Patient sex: M
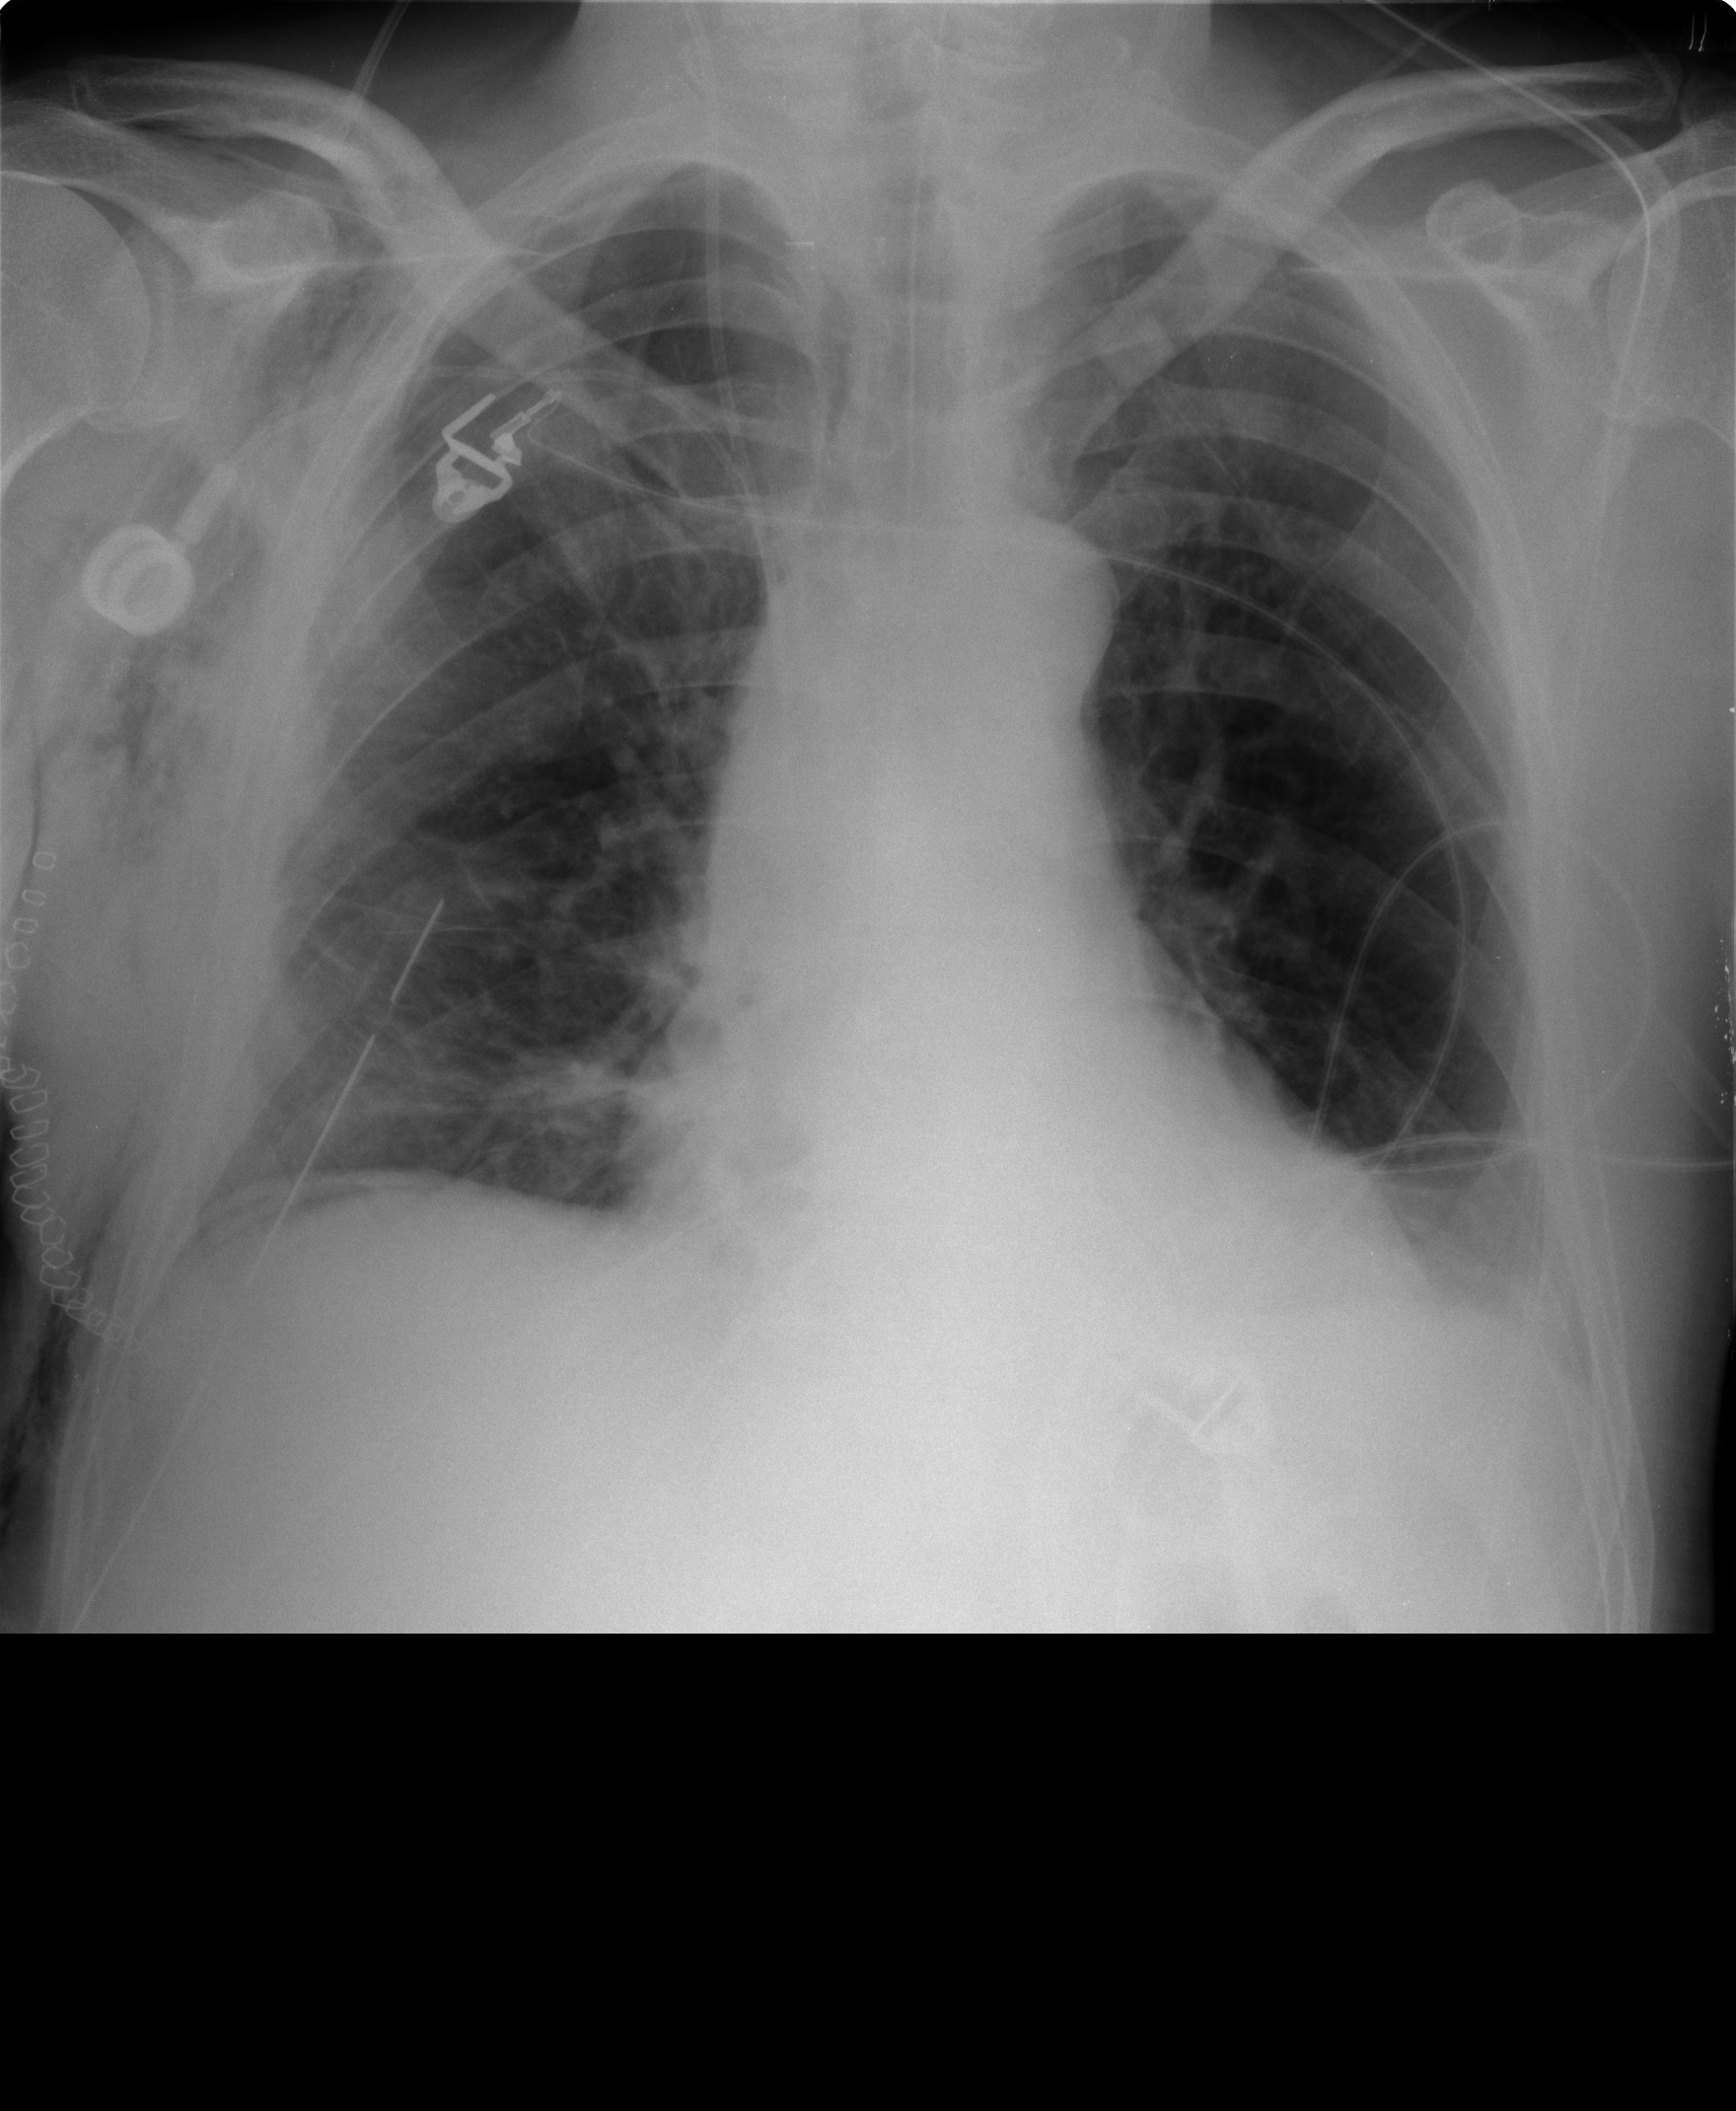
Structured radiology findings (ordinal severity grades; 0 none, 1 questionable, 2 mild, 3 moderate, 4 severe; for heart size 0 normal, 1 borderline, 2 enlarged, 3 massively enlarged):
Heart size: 0
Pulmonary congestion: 0
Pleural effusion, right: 0
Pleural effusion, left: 1
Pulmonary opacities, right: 0
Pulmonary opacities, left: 0
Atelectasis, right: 1
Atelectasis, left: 1